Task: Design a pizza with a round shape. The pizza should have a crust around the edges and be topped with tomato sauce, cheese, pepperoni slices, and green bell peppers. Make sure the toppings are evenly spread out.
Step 542:
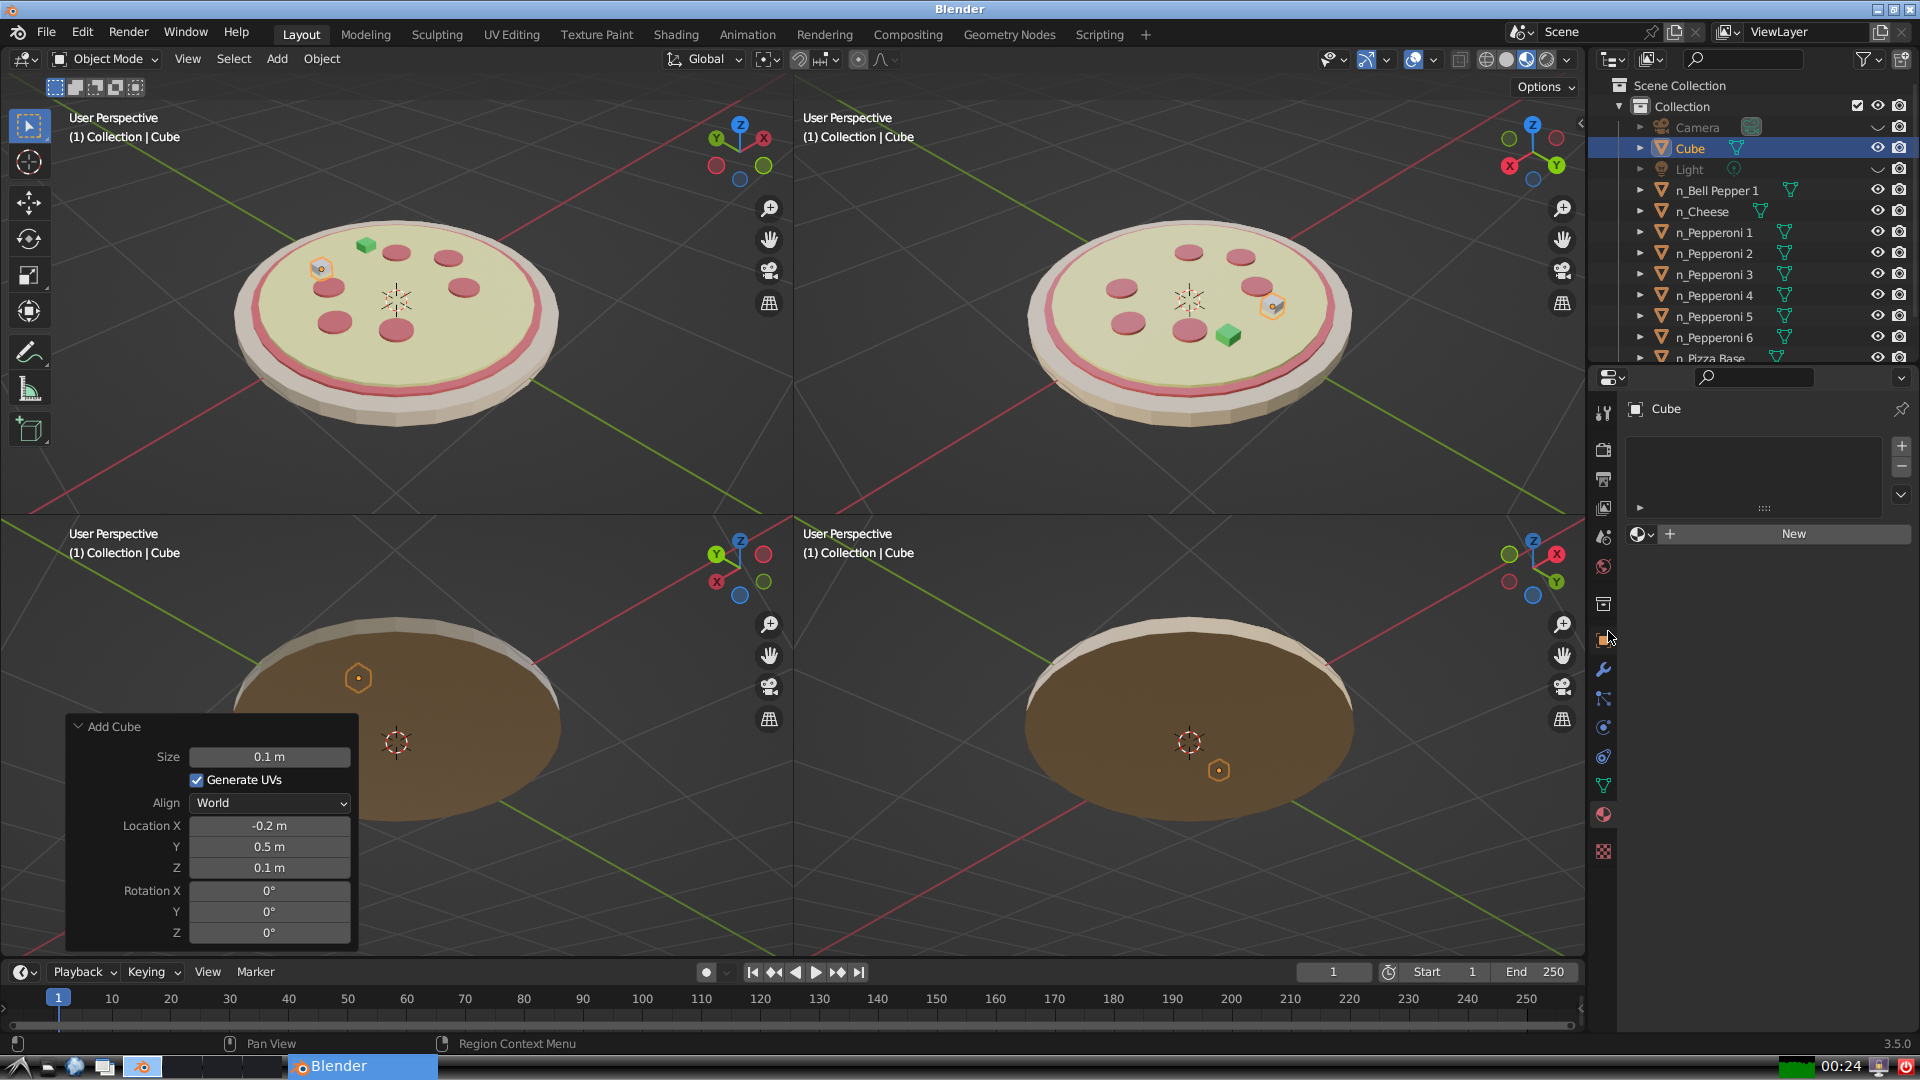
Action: click: no